Current action and preconditions to check: path_clear

Your task: For each precondition in the list above, predict whether it will hold at this action.

Consider the current scene as observed from the mobile robot's camera, and analyze the predicted future states of all dynamic agents (e.g., people, animals, vehicles, or any moving entities) within the NEXT SECOND.

IMPORTANT: Only answer "very likely" if you are absolutely certain—based on strong, clear evidence—that a dynamic agent will violate the precondition in the predicted future state. Do NOT answer "very likely" for unlikely, ambiguous, or low-probability risks.

Ask yourself for each precondition: Is there a high probability, with clear and convincing evidence, that the predicted future states of any dynamic agent will interfere with the predicted future state of the currently executing action within the NEXT SECOND, causing that precondition to fail?

Assess the risk level based on these predictions. Use "likely" or "very likely" if motions create a clear risk of interference.

Use "neutral" or "improbable" if agents are nearby but their predicted paths are clearly diverging or non-conflicting.

Failure Risk Categories: "very improbable", "improbable", "neutral", "likely", "very likely"

Answer Format: Output ONLY the probability_of_failure value from these categories: "very improbable", "improbable", "neutral", "likely", "very likely"

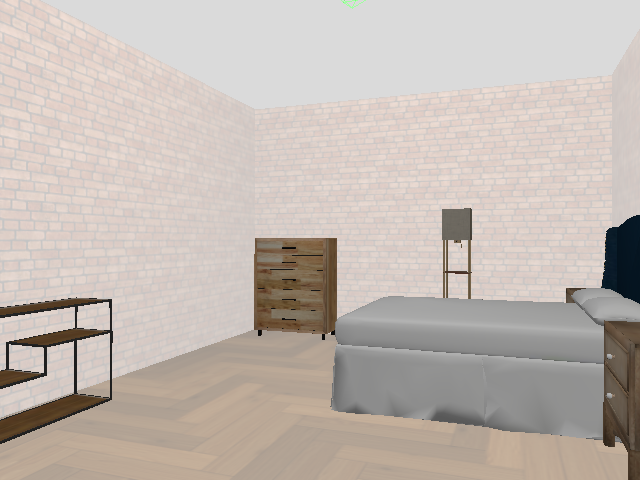

Answer: very improbable